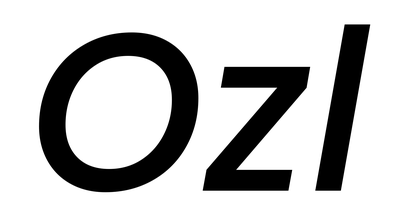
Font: Poppins-MediumItalic